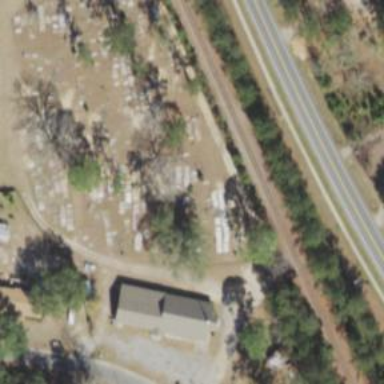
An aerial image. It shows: Cemetery.